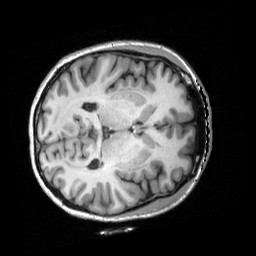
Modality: T1w
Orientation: axial
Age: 24
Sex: female
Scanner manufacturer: siemens
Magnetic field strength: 3 T
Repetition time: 2.3 s
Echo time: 0.00298 s